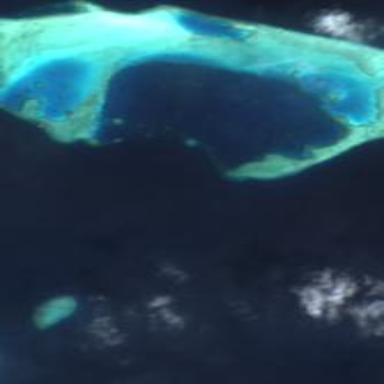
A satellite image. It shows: Natural coral reef.